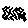
Label: zigzag